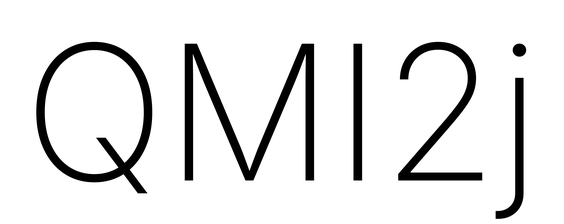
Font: Inter_ExtraLight